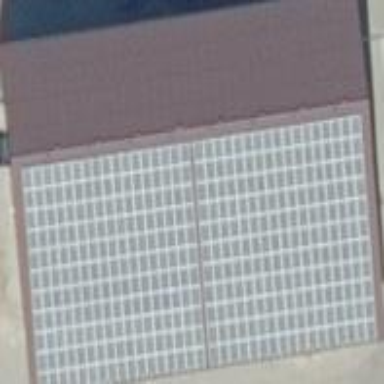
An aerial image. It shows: Building featuring small installation solar photovoltaic panel for electricity generation.